Question: X-Axis Lines(Strokes) are not visisble in the linecharts highchart..how to get it ..the chart looks like this..can any one help.

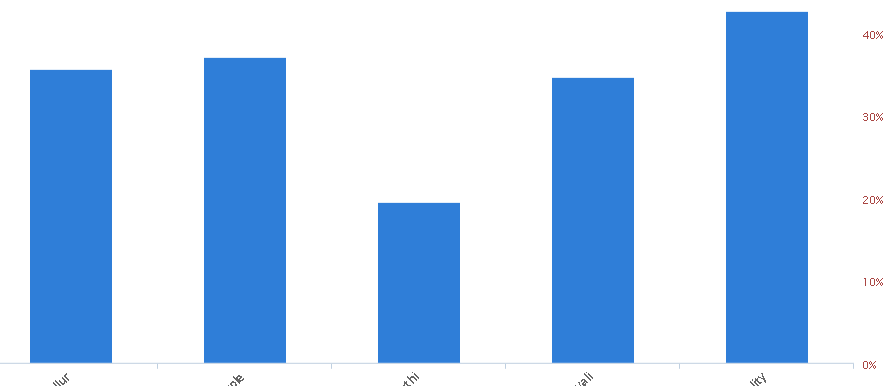
Answer: '''
gridLineWidth=1, along with y-axis properties..
'''